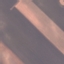
Label: AnnualCrop